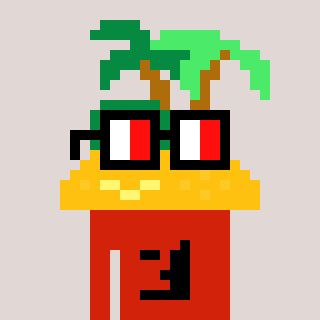
a pixel art character with square glasses with black frames and red eyes, a island-shaped head and a red-colored body on a warm background